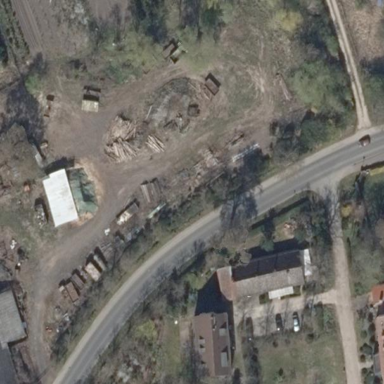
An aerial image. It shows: Farmyard area.